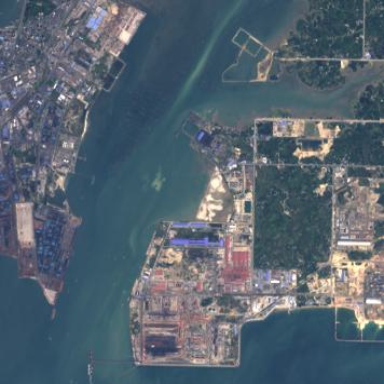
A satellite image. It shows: Industrial area designated as port.